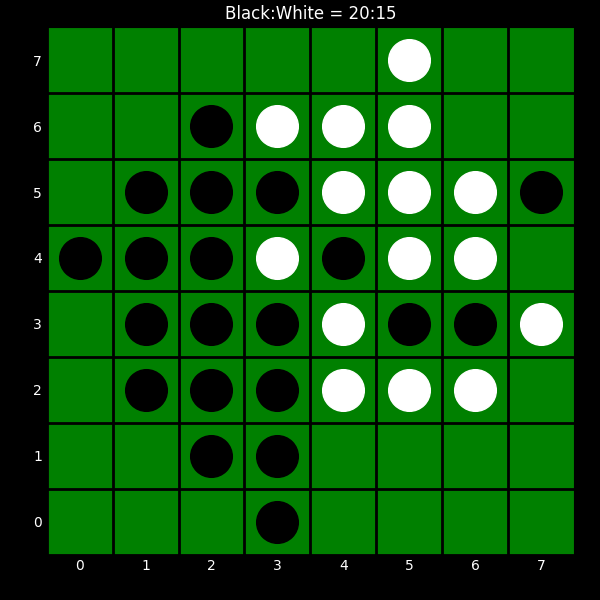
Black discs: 20
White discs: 15